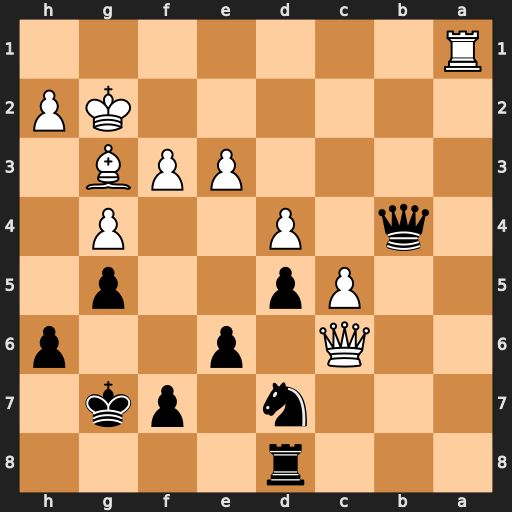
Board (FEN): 3r4/3n1pk1/2Q1p2p/2Pp2p1/1q1P2P1/4PPB1/6KP/R7
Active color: b
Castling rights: -
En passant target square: -
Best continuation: Qb2+ Bf2 Qxa1